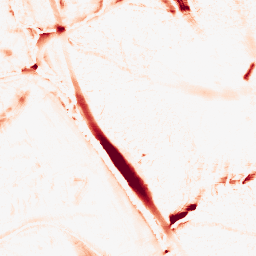
Category: morphological
Decomposition family: morphological_ellipse
Decomposition parameters: operation: opening
width: 20
height: 30
Upsampling method: cubic_catmull_rom
Upsampling parameters: scale: 8
Upsampling scale: 8